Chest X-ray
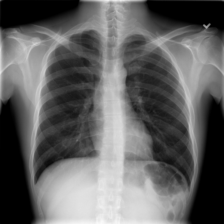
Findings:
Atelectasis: negative
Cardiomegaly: negative
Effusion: negative
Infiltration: negative
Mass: negative
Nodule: negative
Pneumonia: negative
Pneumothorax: negative
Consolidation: negative
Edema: negative
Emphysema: negative
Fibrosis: negative
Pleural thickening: negative
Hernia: negative